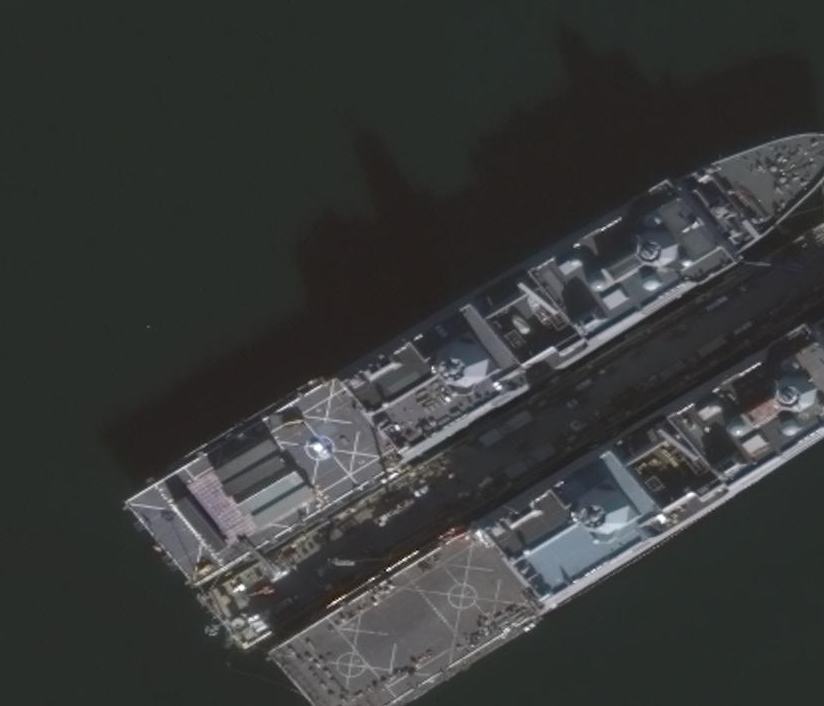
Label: combat